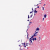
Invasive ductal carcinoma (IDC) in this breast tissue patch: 0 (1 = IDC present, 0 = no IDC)